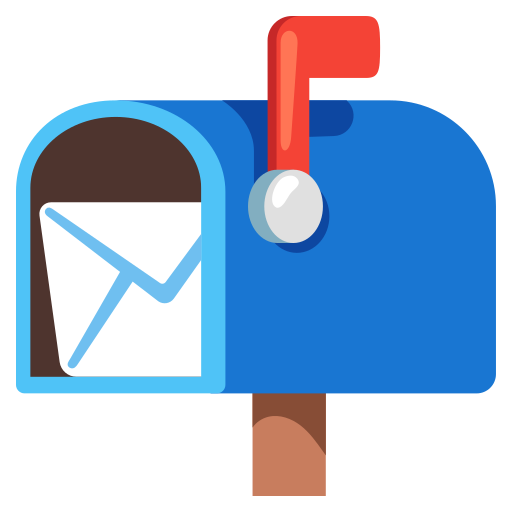
Emoji: 📬